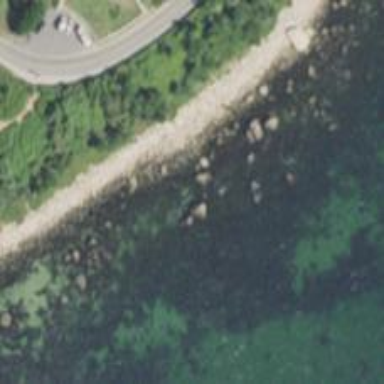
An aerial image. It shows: Natural rock reef.